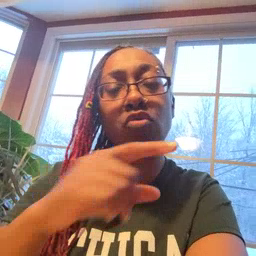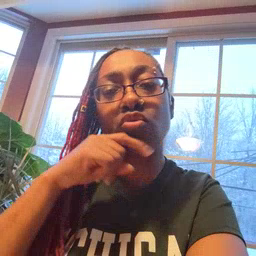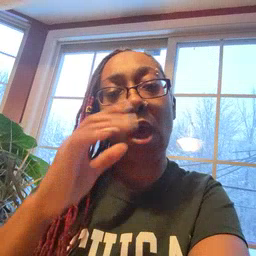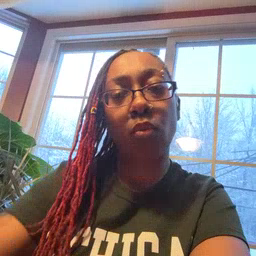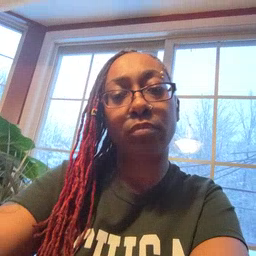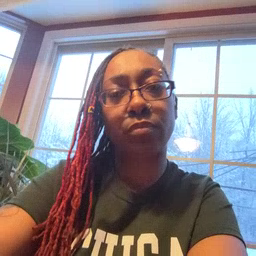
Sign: dryer